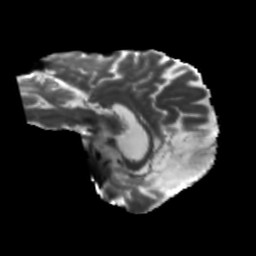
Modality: T2w
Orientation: sagittal
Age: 57
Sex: male
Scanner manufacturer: siemens
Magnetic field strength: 3 T
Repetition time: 5.47 s
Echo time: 0.0854 s